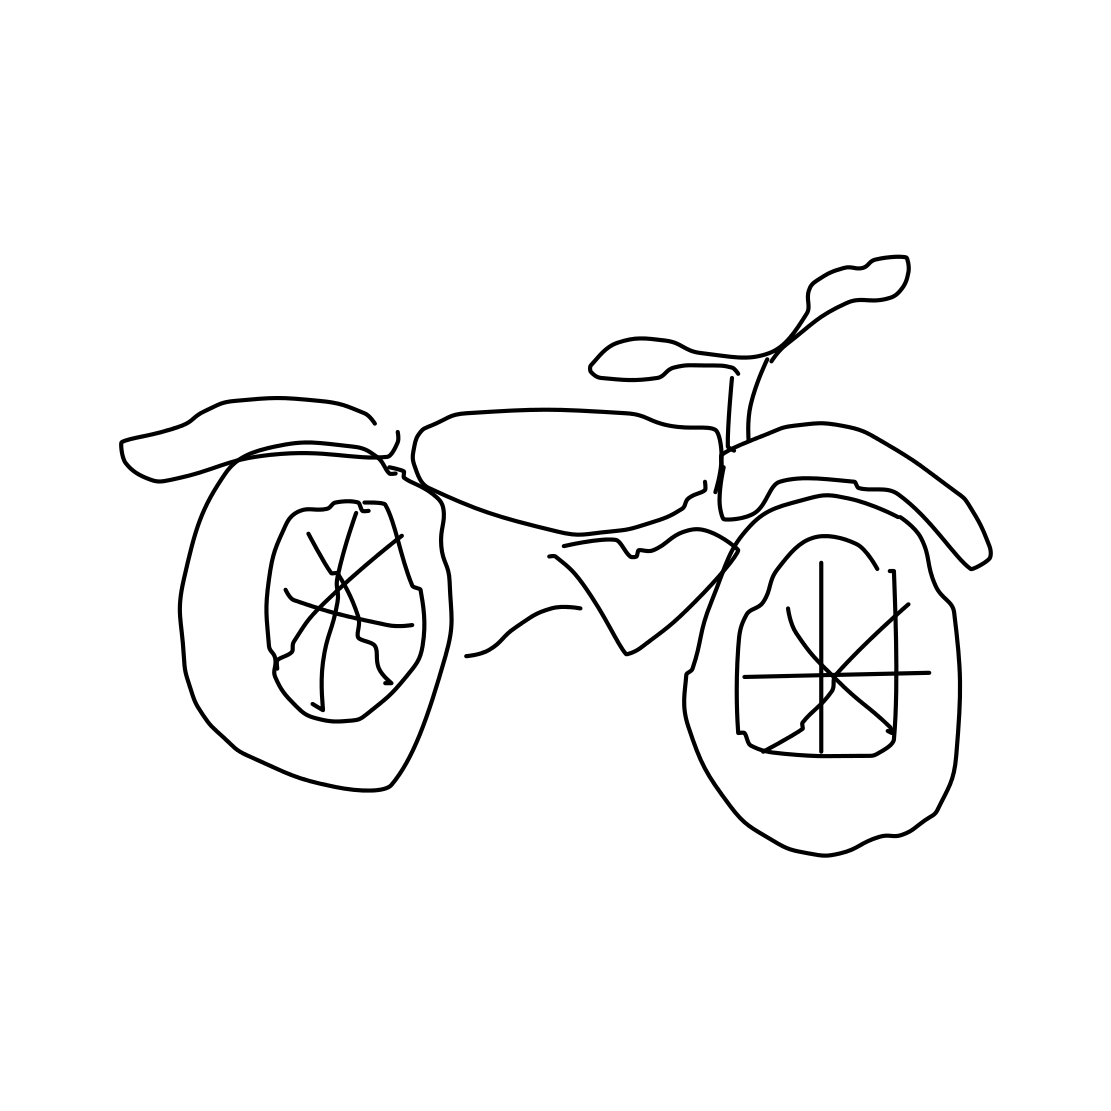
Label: motorbike